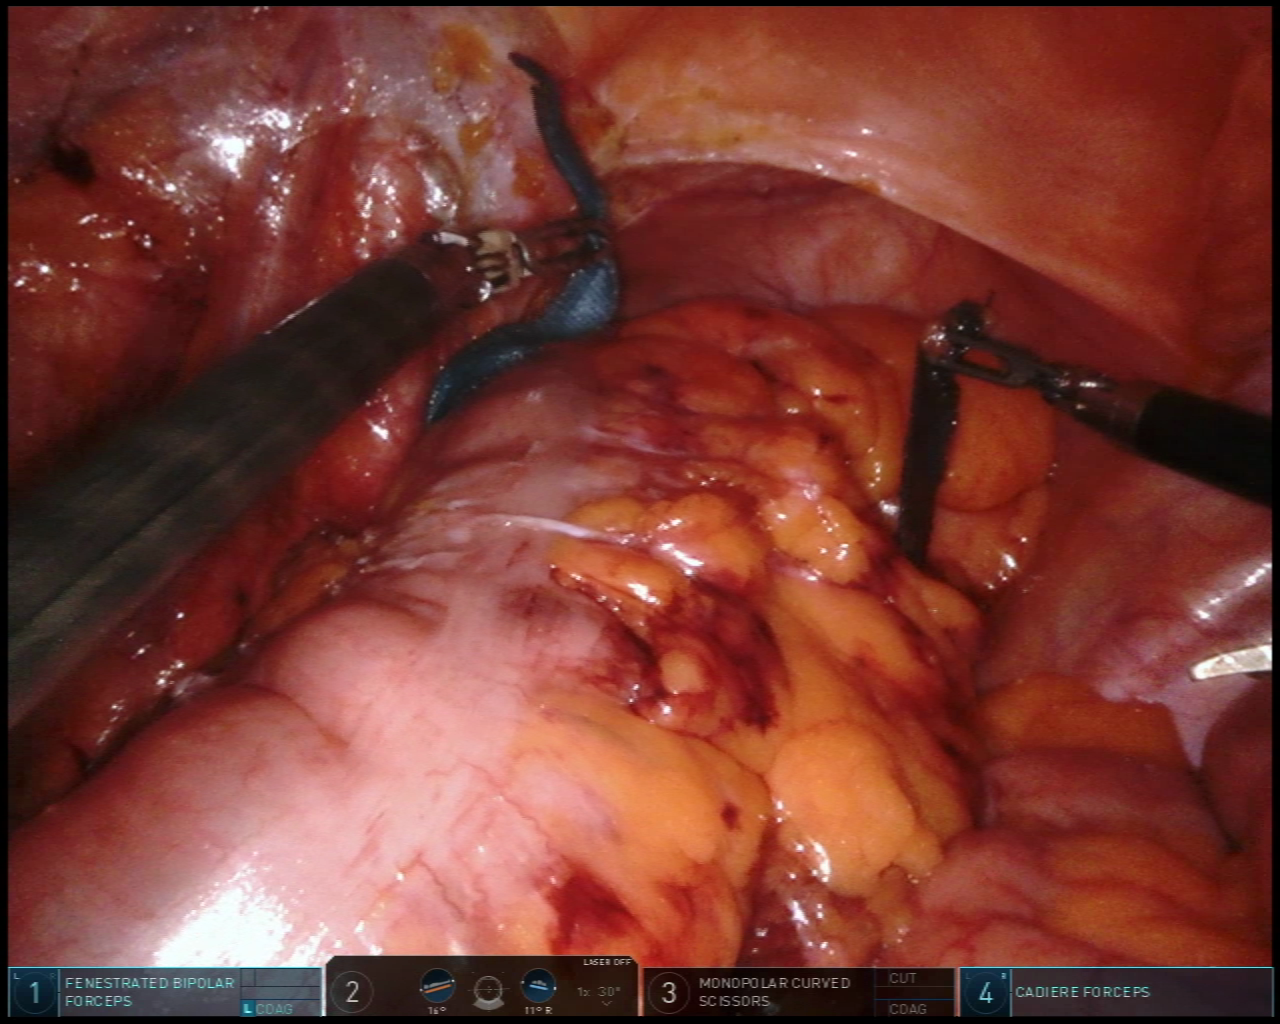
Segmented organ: colon
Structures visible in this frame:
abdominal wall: yes
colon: yes
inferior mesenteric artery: no
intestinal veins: no
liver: no
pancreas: no
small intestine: yes
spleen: no
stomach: no
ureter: no
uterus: no
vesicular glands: no